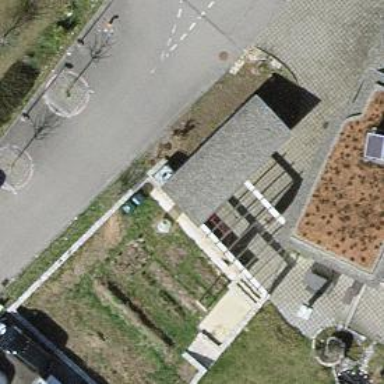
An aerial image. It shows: Garage building.